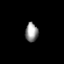
Tissue: prostate
Cell type: Fibroblasts
Senescence score: 0.6953
Nuclear area (px): 236
Mean DAPI intensity: 146.915